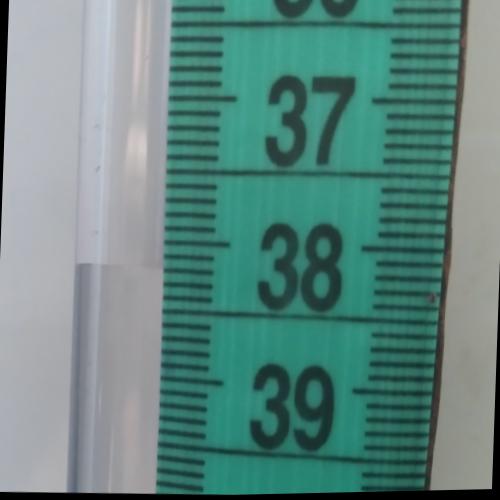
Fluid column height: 38.2 cm